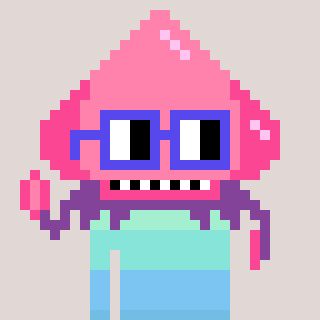
a pixel art character with square blue glasses, a squid-shaped head and a grayscale-colored body on a warm background